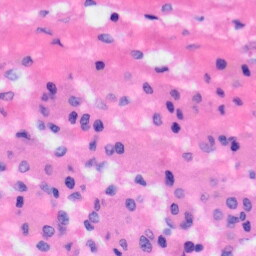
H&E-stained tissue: Liver